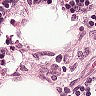
Metastatic tissue present: no